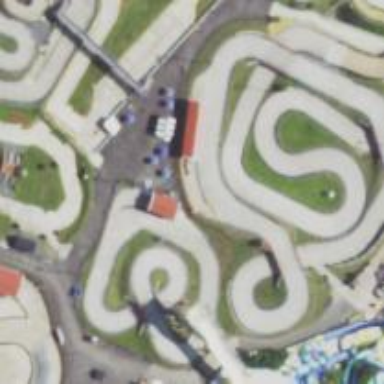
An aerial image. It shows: Karting raceway.